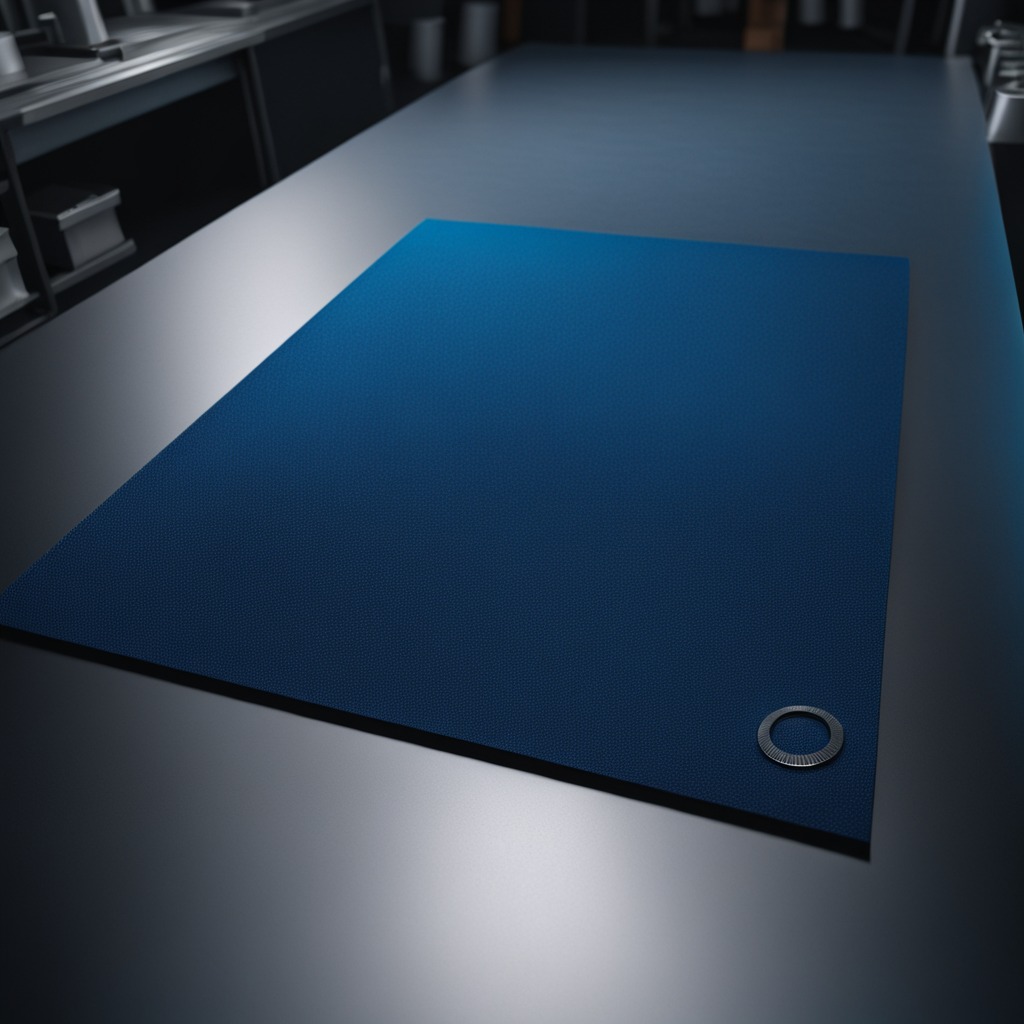
A flat metal washer lies on the clean granite tabletop covered with a blue rubber mat inside a workshop at night dim ambient light soft shadows worn but beneath the mat